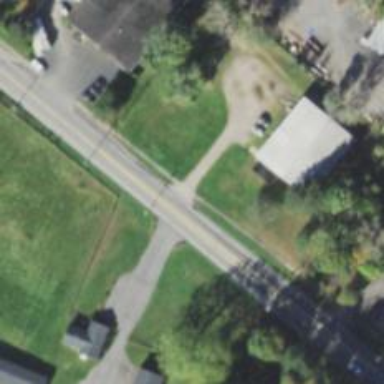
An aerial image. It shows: Unmarked road crossing.